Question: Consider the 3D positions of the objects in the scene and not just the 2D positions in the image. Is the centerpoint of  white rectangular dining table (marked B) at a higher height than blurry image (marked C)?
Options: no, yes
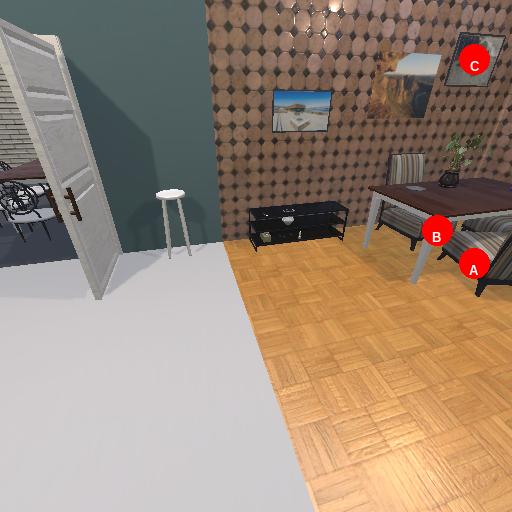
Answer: no